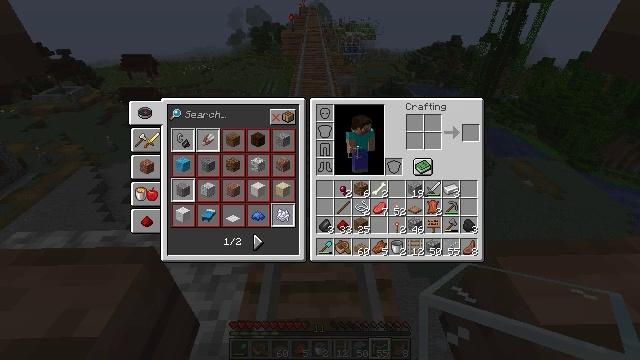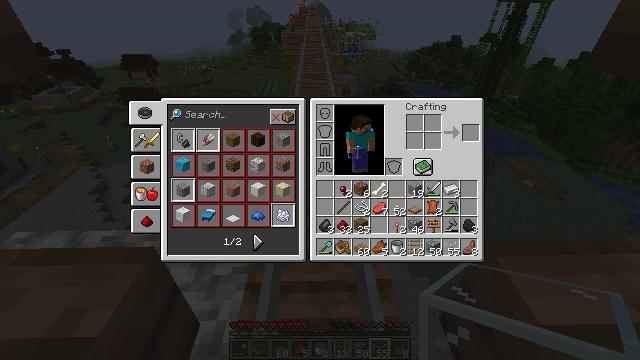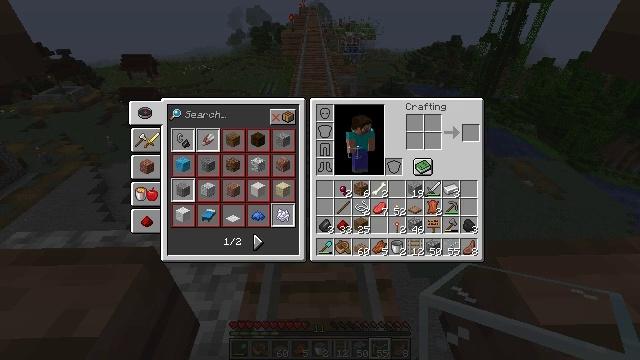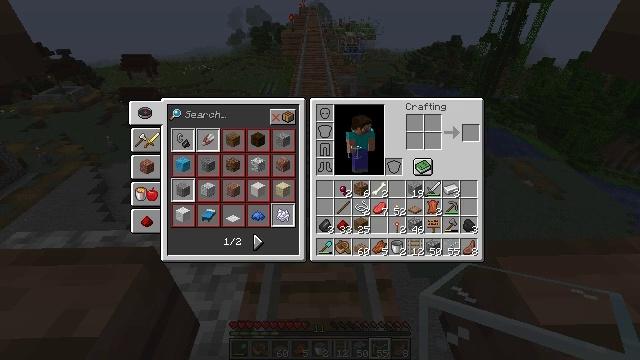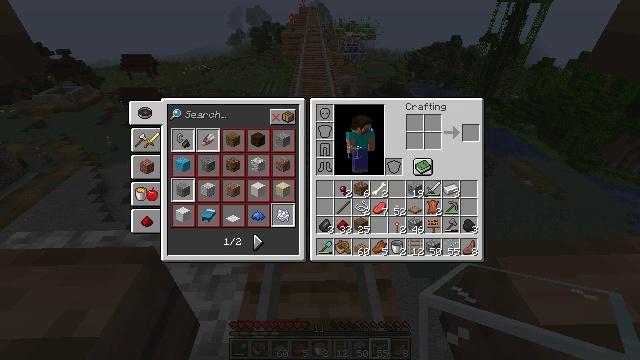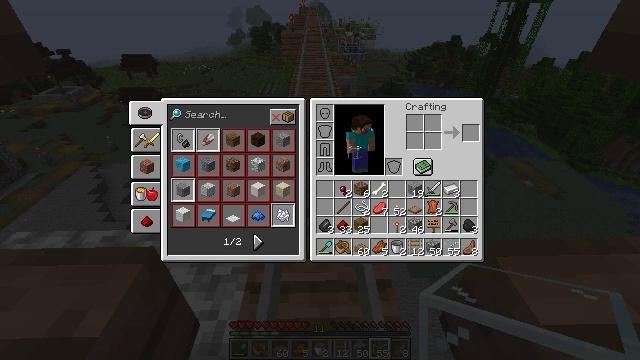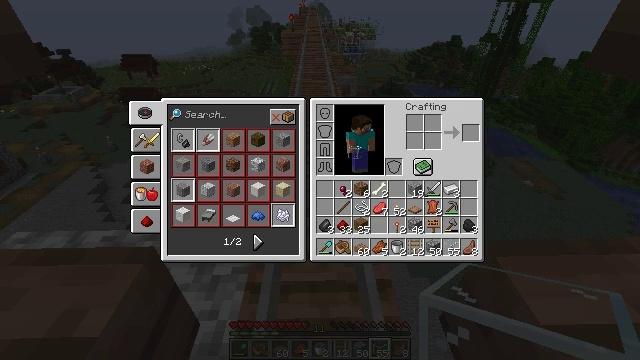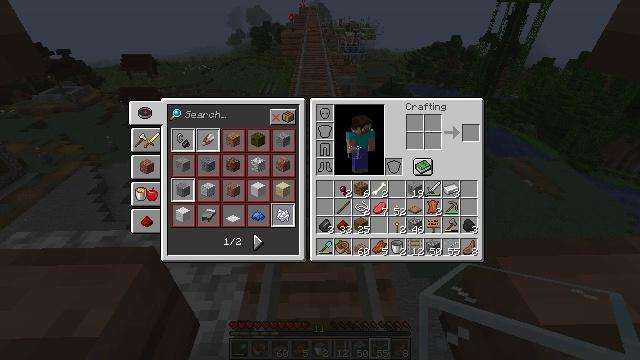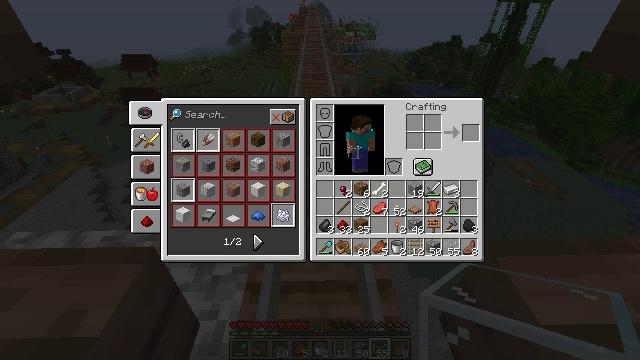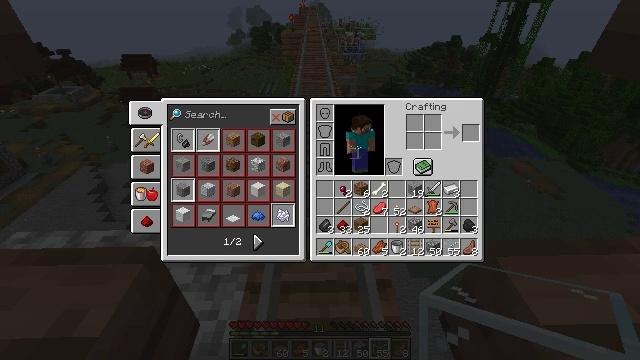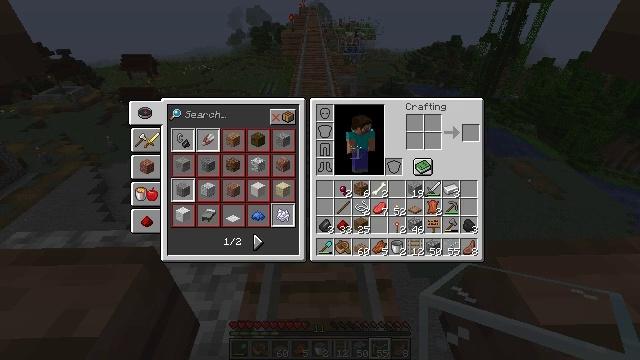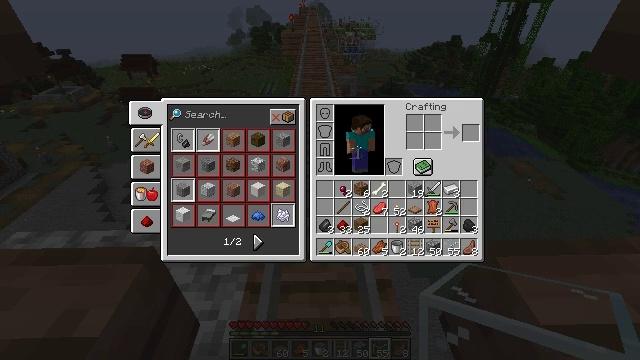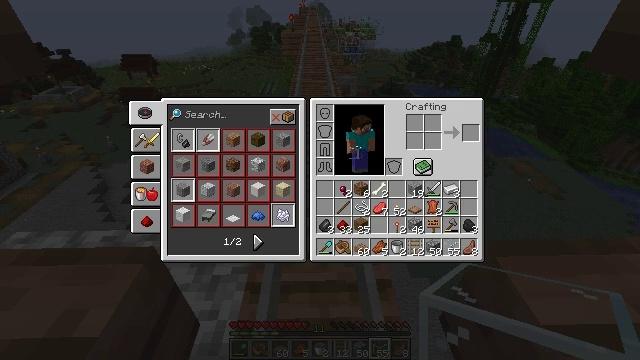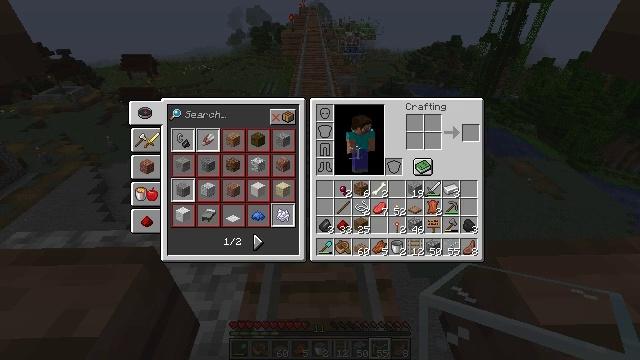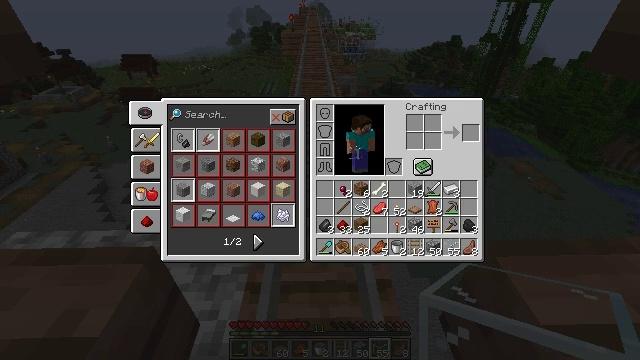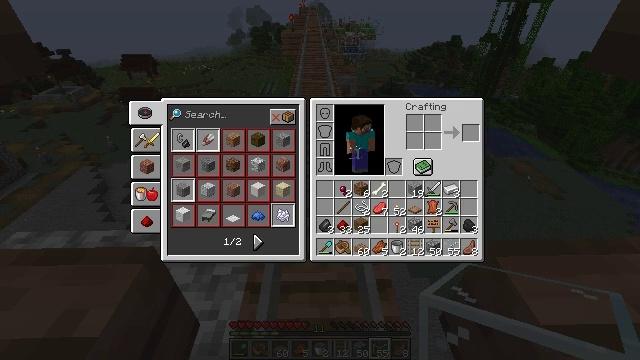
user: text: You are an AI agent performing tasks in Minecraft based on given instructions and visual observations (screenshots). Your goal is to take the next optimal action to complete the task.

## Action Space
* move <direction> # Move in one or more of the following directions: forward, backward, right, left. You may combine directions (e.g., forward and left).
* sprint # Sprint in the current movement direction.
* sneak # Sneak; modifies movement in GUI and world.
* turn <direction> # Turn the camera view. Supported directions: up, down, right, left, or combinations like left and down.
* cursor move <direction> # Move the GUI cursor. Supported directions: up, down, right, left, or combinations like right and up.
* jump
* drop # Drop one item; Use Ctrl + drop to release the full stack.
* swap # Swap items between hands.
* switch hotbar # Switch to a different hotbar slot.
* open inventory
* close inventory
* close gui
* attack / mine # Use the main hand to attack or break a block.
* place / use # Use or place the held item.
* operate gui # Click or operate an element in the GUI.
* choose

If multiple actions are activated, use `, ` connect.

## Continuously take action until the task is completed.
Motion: motion action
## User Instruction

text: Break the glass block.
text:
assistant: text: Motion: no_op
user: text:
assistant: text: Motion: no_op
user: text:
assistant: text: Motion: no_op
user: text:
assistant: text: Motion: no_op
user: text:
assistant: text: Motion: no_op
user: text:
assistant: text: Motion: no_op
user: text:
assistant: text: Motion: no_op
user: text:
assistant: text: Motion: no_op
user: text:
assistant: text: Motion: no_op
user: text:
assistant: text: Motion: no_op
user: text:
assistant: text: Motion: no_op
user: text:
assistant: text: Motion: no_op
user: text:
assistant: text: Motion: no_op
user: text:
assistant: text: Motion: no_op
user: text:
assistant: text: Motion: no_op
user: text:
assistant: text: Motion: no_op
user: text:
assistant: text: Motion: no_op
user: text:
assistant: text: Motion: no_op
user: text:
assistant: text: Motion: no_op
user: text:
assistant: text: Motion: no_op
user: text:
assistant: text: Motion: no_op
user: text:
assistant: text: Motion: no_op
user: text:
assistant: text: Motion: no_op
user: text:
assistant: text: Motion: no_op
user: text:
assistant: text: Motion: no_op
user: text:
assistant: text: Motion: no_op
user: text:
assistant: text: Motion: no_op
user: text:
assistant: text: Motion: no_op
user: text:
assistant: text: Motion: no_op
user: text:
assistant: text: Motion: no_op